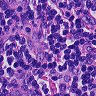
Metastatic tissue present: no